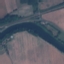
Land use / land cover: River